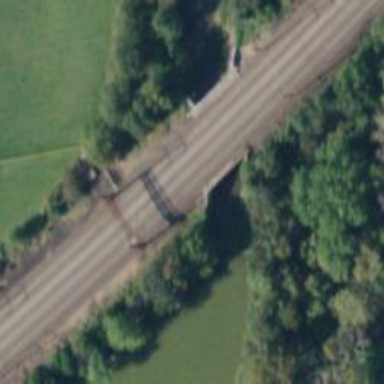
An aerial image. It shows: Railway bridge with electrified contact lines.